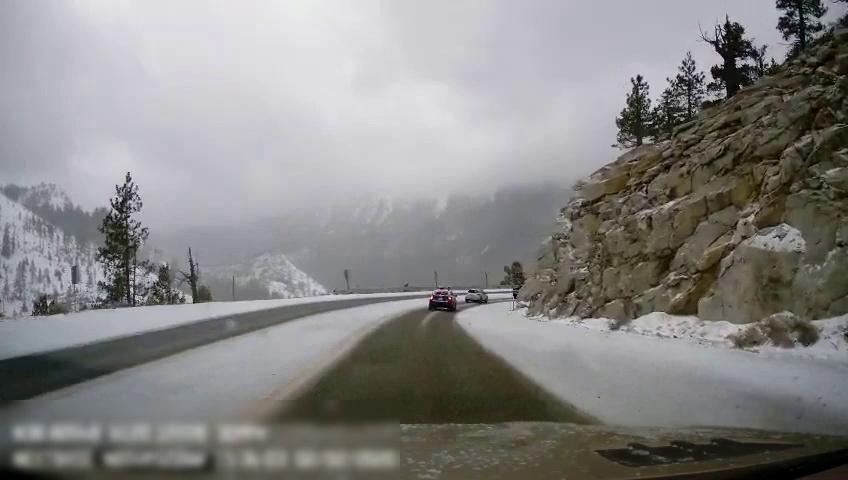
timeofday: Day
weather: Snowy
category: Drivable Space
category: Vehicles | Car
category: Vehicles | Truck
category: Vehicles | Car
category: Lanes | Current Lane